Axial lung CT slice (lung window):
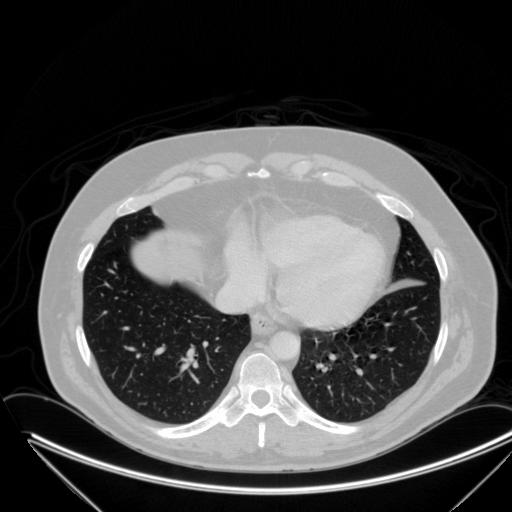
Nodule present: no